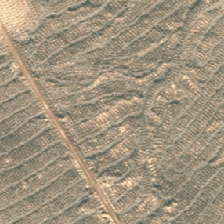
Land cover: harvested_forest